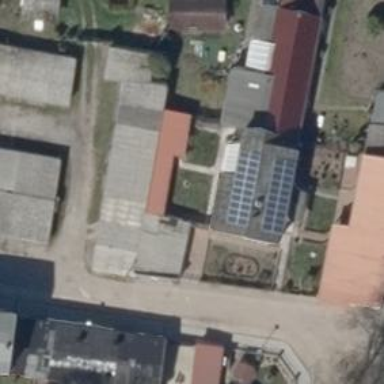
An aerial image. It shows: Solar photovoltaic panel generator producing electricity as small installation.